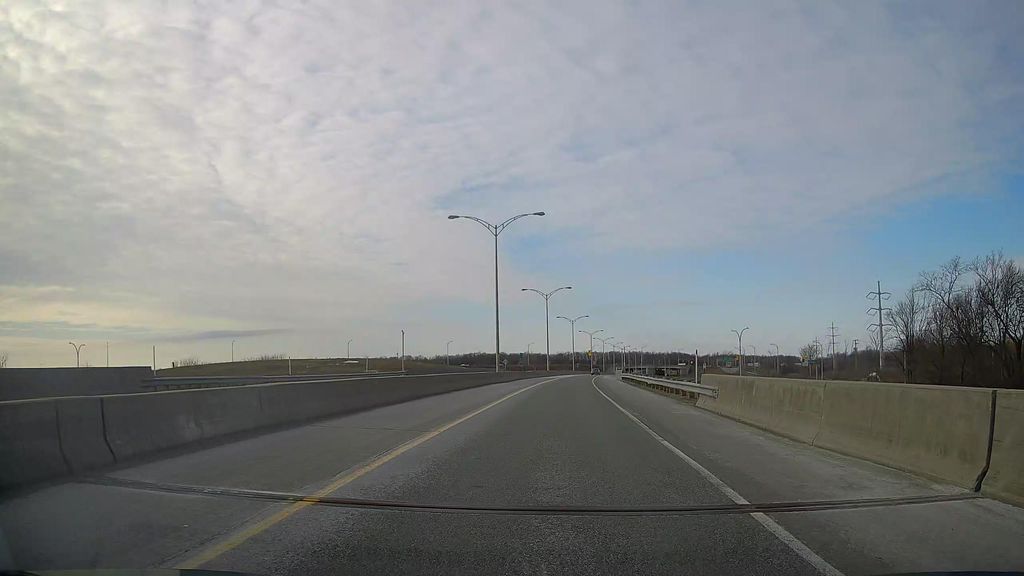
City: montreal